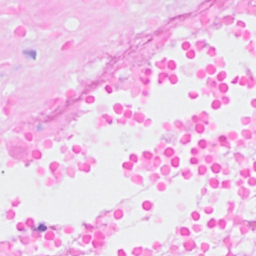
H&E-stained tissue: Breast